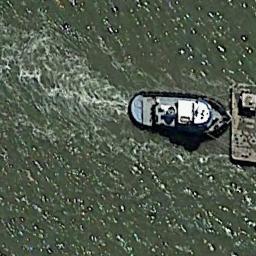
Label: ship